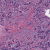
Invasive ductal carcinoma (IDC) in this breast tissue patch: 1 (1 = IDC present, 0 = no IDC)